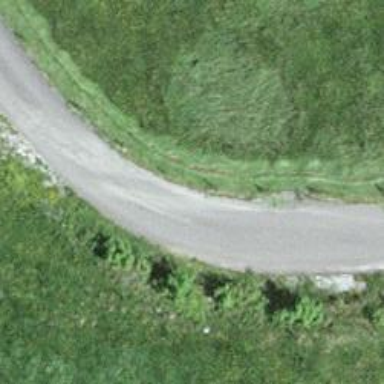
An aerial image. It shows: Service road with grade 1 tracktype.